Question: I want to have a search field in my actionbar in my Android app. I can do it without difficulty with default design. but I want to have the attached image design for my search bar. Is there any way to have a custom design for my search field?
I want to to be like the left image and when clicked , turn into the right image with a simple animation.
Thanks very much

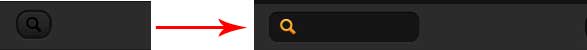
Answer: You can create your custom EditText by creating a class implementing TextWatcher and create your own layout like:
'''
public class MyEditText extends LinearLayout implements TextWatcher {
private EditText editText;
public MyEditText(Context context) {
super(context);
initializeView(context, null);
}
...
@Override
public void beforeTextChanged(CharSequence s, int start, int count, int after) {
}
@Override
public void onTextChanged(CharSequence s, int start, int before, int count) {
}
@Override
public void afterTextChanged(Editable s) {
}
public EditText getEditText() {
return editText;
}
private void initializeView(Context context, AttributeSet attrs) {
LayoutInflater inflater = LayoutInflater.from(context);
View view = inflater.inflate(R.layout.view_my_edittext, this, false);
editText = (EditText) view.findViewById(android.R.id.edit);
}
}
'''
With a layout like:
'''
<FrameLayout xmlns:android="http://schemas.android.com/apk/res/android"
android:layout_width="match_parent"
android:layout_height="match_parent"
android:background="@color/white"
android:focusable="false">
<EditText
android:id="@android:id/edit"
android:layout_width="match_parent"
android:layout_height="match_parent"
android:layout_marginRight="@dimen/drawable_size"
android:layout_marginEnd="@dimen/drawable_size"
android:background="@null"
android:focusable="true" />
<TextView
android:id="@android:id/hint"
android:layout_width="wrap_content"
android:layout_height="wrap_content"
android:drawableLeft="@drawable/logo"
android:focusable="false" />
</FrameLayout>
'''